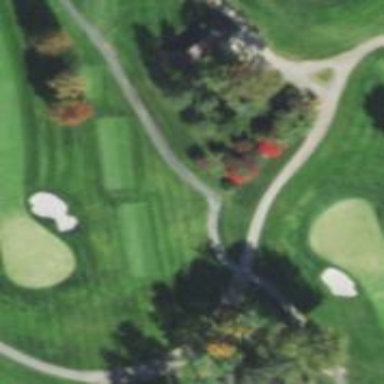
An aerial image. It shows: Path for both roads and golfers.